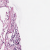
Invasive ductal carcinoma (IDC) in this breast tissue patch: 0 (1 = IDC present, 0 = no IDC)